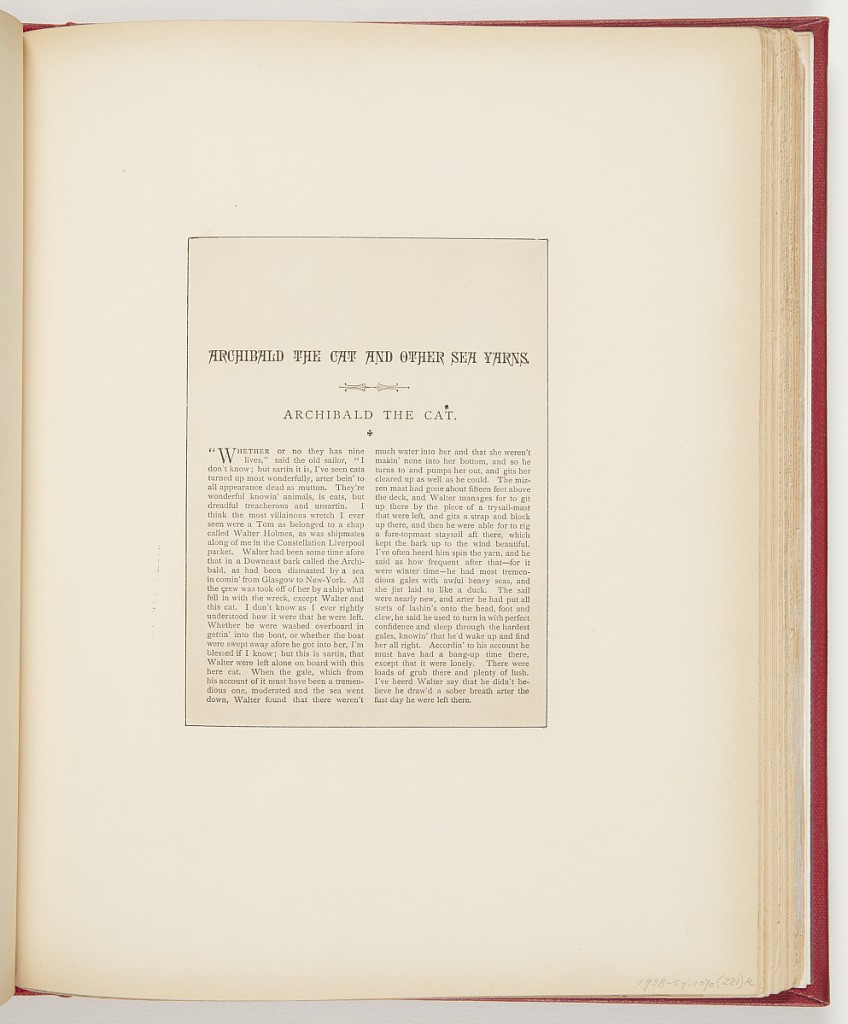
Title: Archibald The Cat
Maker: Frederick Stuart Church, American, 1842–1924
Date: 1878
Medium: Printed in black ink on paper
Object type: Ephemera
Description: Short story on Archibald the Cat